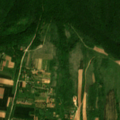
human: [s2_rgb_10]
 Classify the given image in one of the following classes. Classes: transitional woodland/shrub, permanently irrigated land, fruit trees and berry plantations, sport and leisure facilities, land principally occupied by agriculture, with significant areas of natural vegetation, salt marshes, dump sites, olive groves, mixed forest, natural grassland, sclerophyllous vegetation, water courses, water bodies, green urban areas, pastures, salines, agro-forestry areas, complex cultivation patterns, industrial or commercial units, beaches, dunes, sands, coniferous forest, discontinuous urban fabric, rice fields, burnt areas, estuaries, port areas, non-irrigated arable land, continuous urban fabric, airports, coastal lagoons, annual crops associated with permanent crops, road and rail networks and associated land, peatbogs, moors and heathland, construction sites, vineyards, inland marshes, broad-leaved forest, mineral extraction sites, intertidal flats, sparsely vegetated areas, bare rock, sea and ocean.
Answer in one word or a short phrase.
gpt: non-irrigated arable land, pastures, complex cultivation patterns, land principally occupied by agriculture, with significant areas of natural vegetation, broad-leaved forest